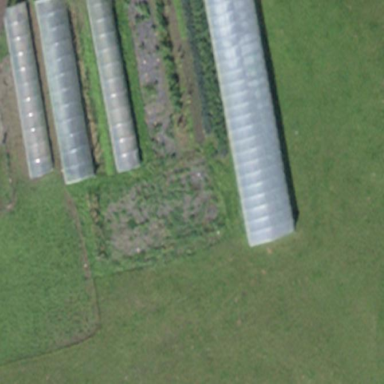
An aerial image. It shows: Greenhouse.